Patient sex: M
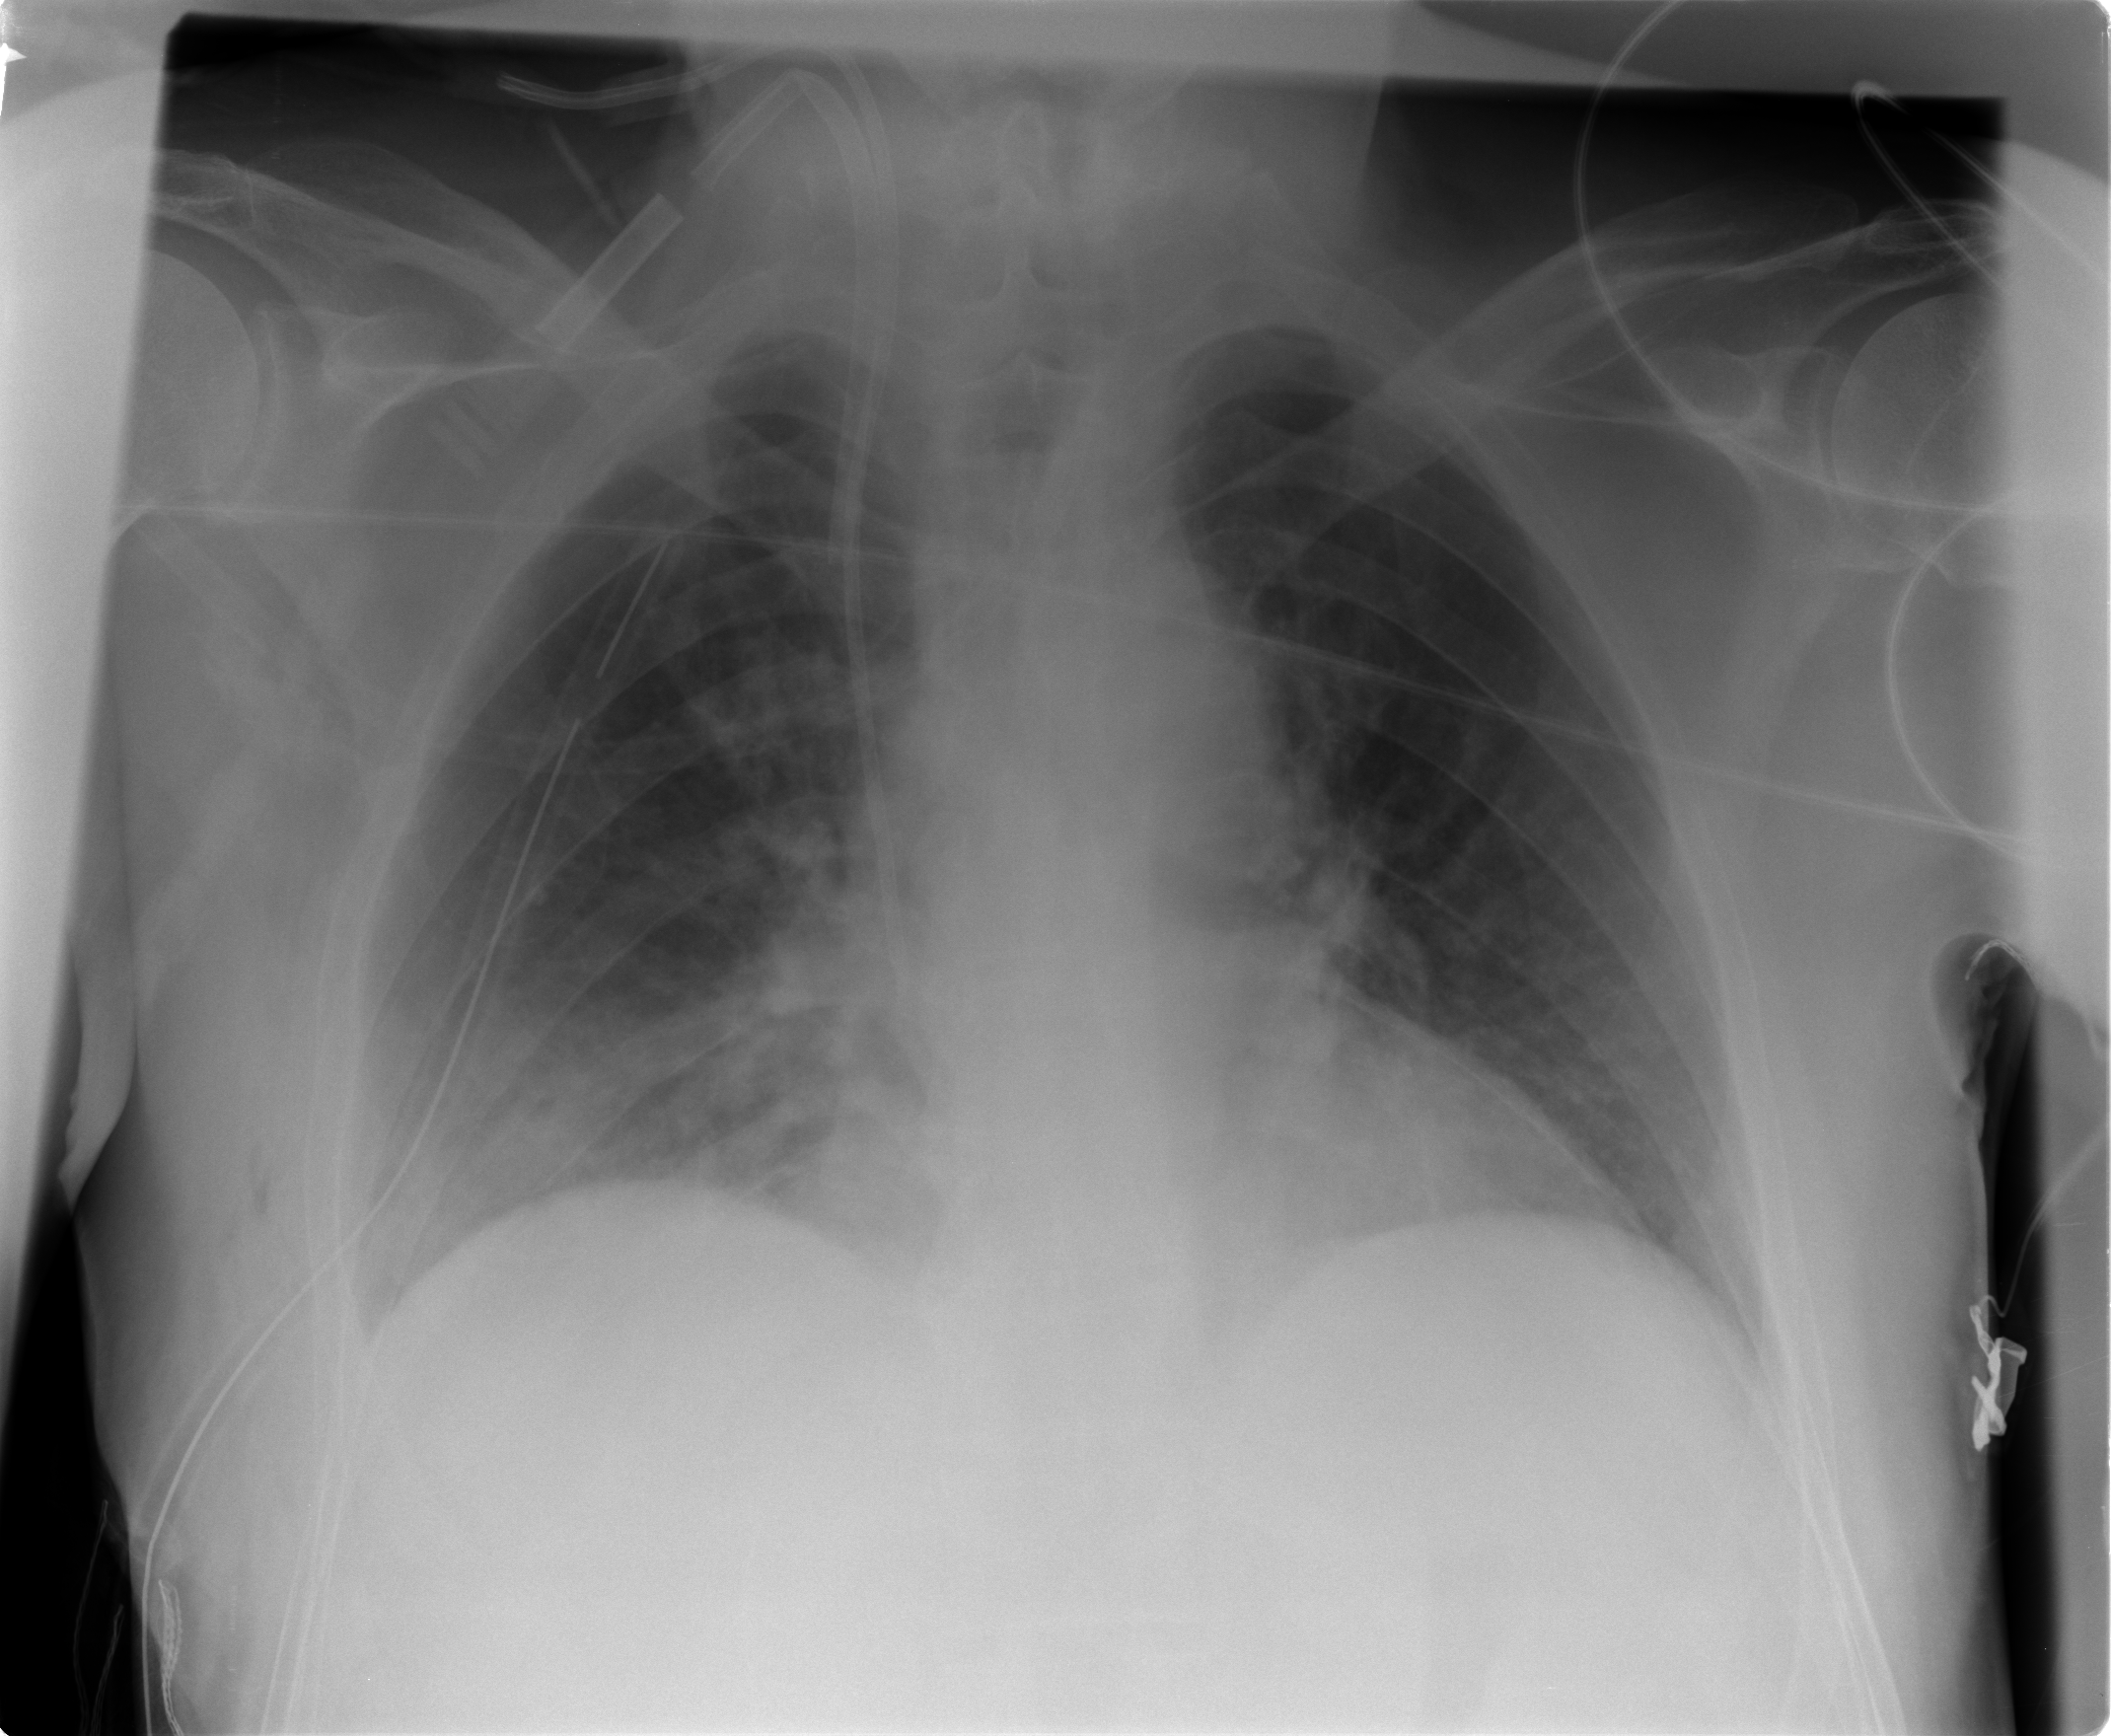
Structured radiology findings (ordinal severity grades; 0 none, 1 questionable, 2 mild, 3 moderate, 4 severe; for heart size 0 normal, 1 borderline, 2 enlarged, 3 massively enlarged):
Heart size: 0
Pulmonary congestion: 2
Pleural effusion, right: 2
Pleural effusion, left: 0
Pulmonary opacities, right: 1
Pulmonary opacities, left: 0
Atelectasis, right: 2
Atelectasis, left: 0